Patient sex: F
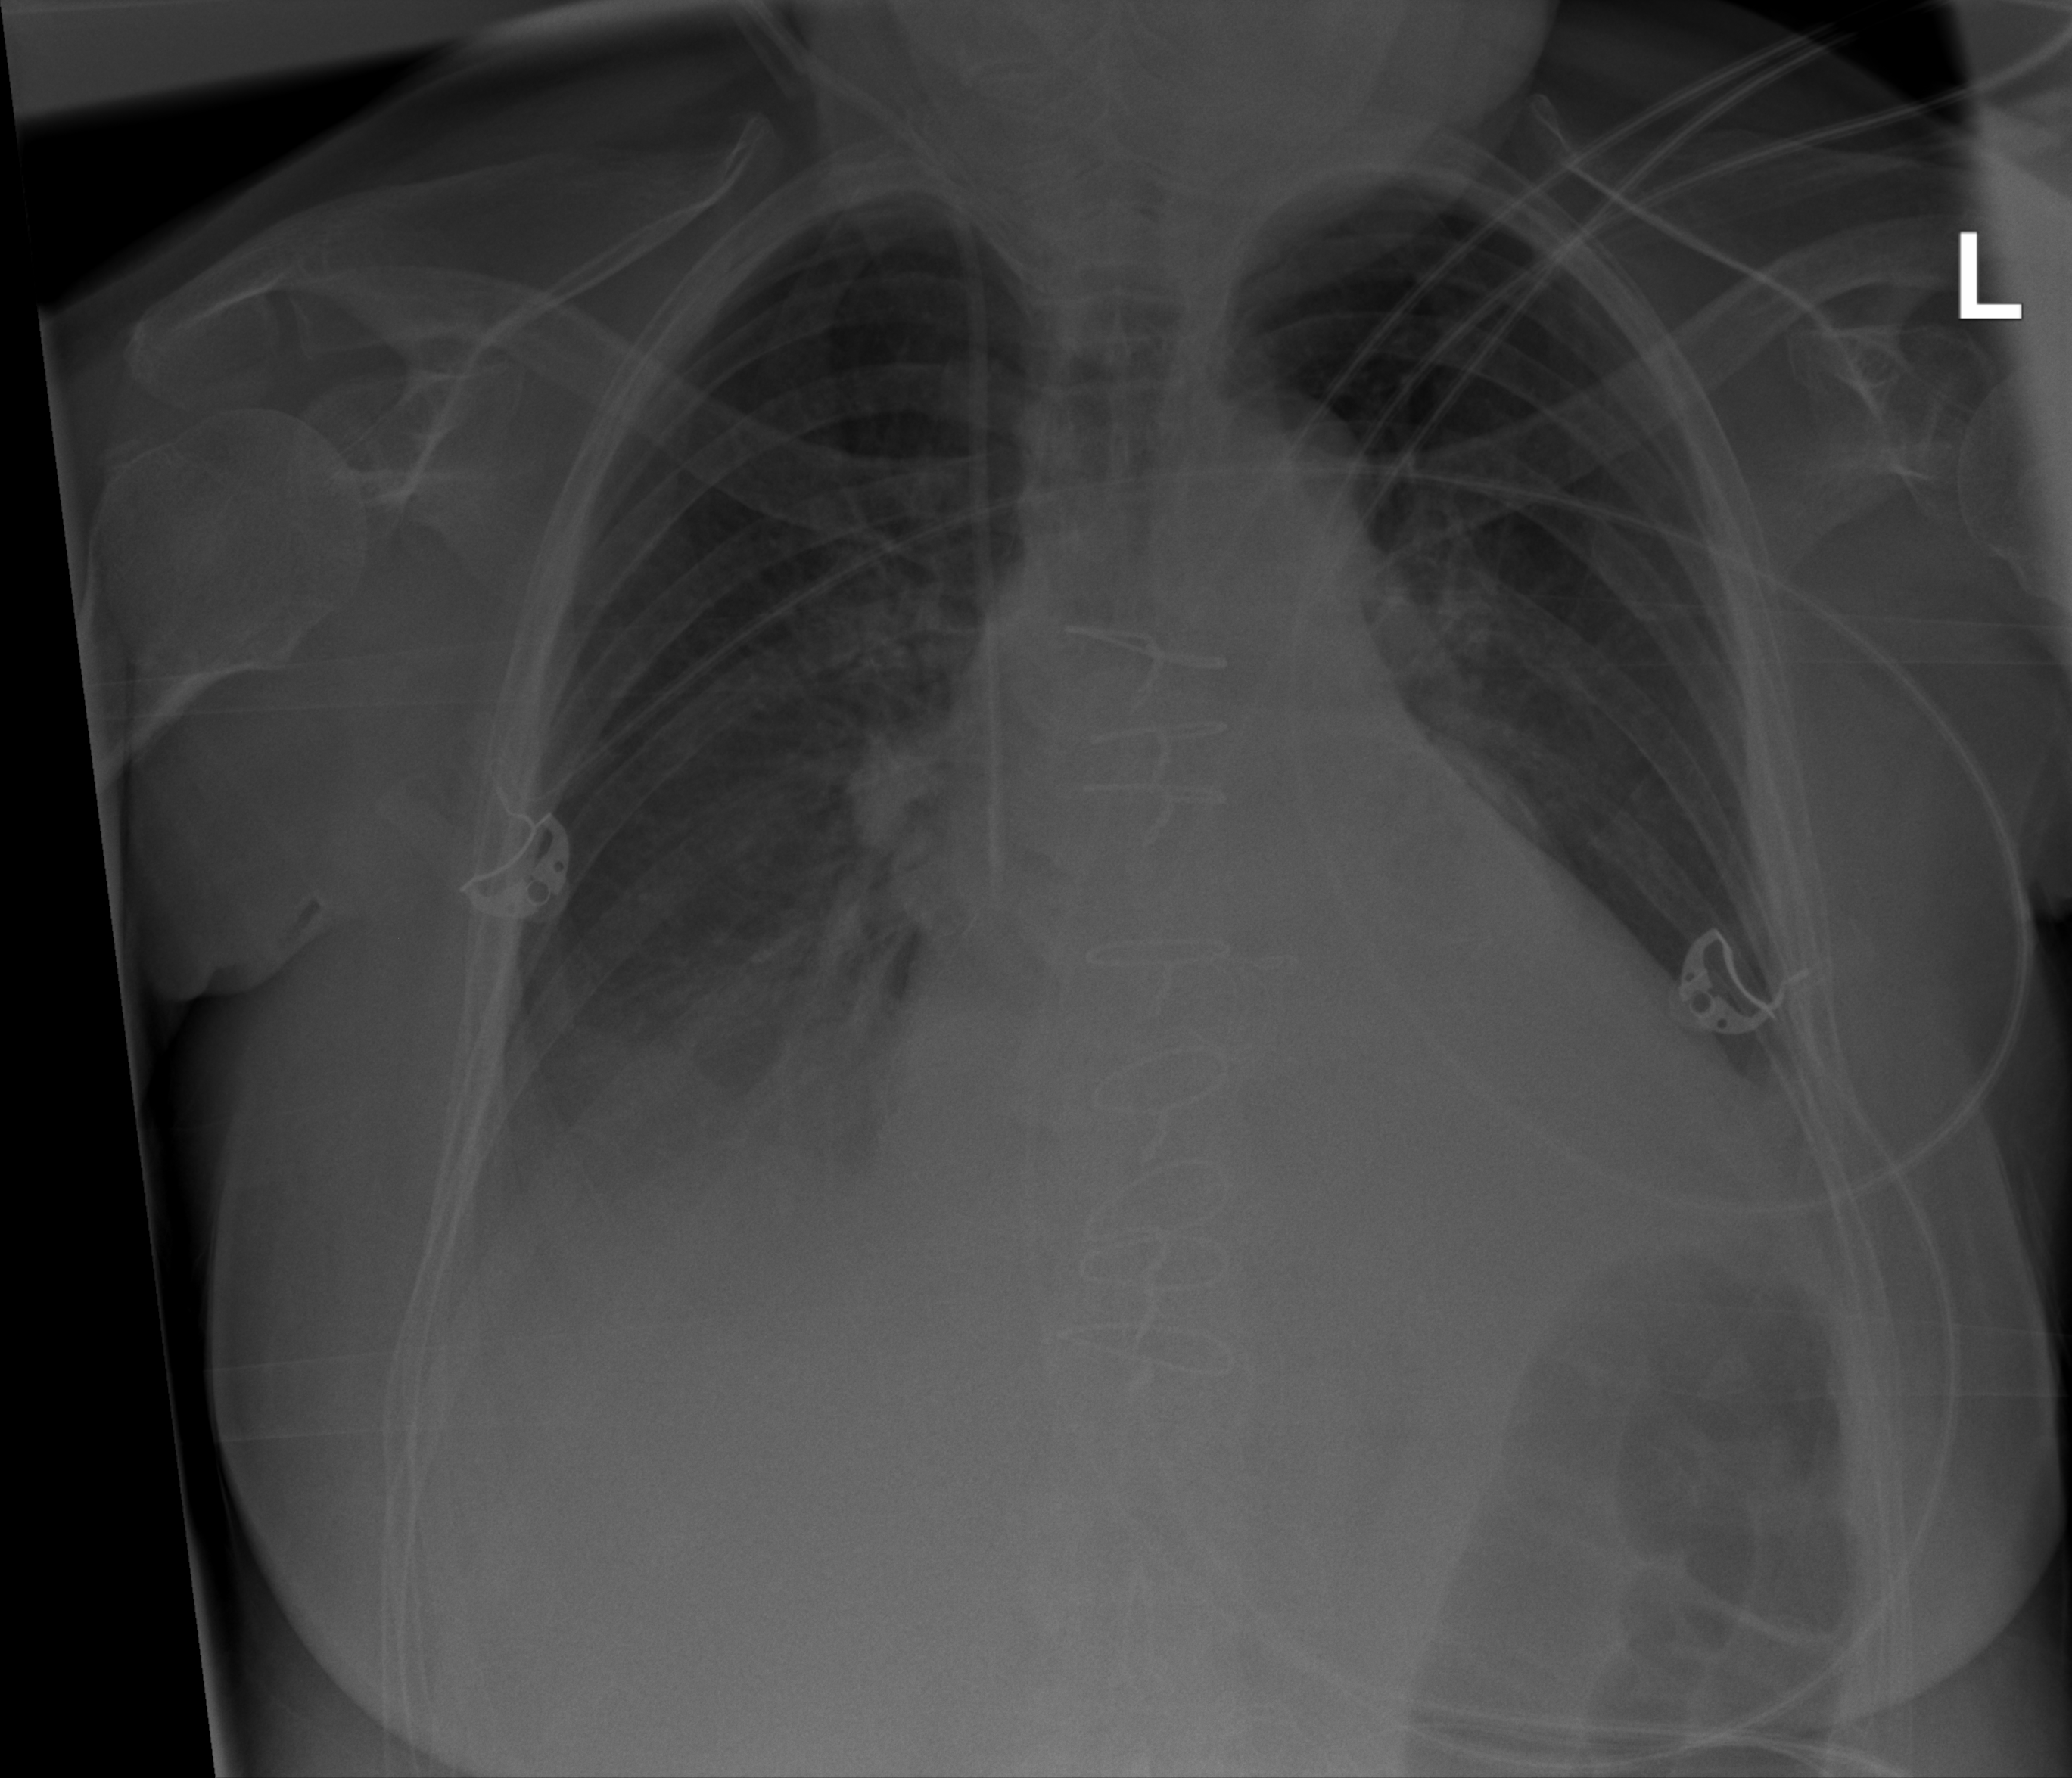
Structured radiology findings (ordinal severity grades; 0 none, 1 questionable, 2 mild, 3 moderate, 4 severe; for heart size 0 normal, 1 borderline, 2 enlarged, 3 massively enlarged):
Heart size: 2
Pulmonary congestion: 2
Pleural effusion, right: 3
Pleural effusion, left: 2
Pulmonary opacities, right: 0
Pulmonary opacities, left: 0
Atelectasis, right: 3
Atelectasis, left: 2